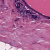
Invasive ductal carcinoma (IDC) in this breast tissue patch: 0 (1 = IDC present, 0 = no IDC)